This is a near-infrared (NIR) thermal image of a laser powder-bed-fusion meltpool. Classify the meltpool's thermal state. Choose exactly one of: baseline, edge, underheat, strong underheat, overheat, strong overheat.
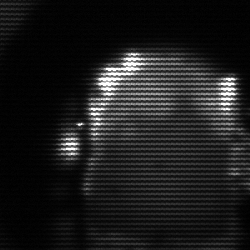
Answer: baseline